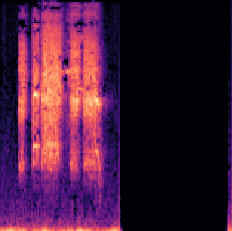
Sound class: Rooster